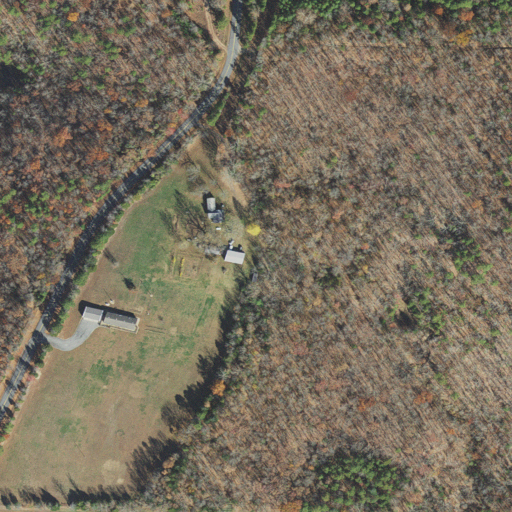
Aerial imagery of mountain in Arkansas named Holly Mountain containing deciduous forest, pasture, low intensity development, open development, mixed forest, evergreen forest, and medium intensity development